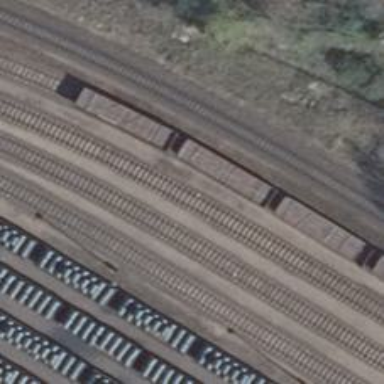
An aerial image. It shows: Rail spur service.